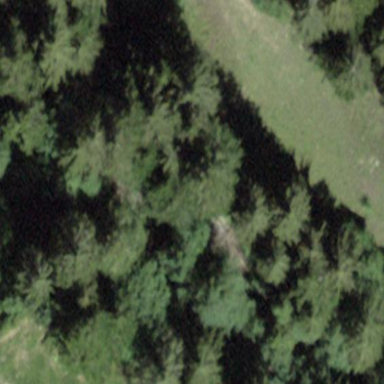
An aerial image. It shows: Beautiful woodland area.